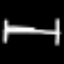
Label: bed